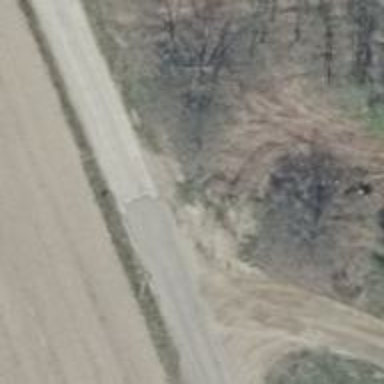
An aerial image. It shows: Unclassified road with surface made of concrete plates.